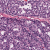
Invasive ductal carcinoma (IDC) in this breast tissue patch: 1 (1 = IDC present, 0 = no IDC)